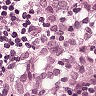
Metastatic tissue present: yes